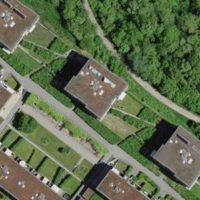
EUNIS habitat code: 55
Species observed at this site:
Urtica dioica